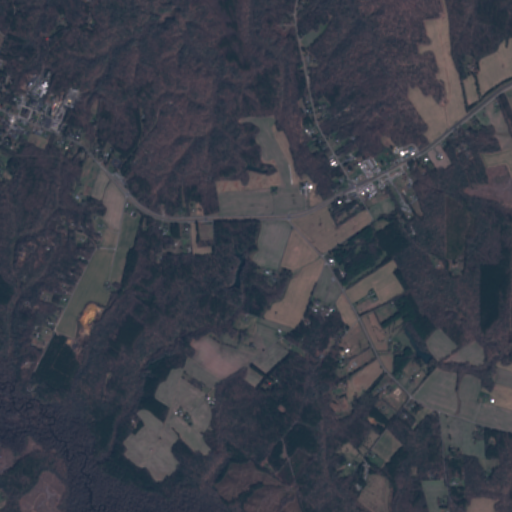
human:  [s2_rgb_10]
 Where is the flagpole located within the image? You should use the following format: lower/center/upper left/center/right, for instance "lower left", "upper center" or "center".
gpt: The flagpole is located in the upper left of the image.
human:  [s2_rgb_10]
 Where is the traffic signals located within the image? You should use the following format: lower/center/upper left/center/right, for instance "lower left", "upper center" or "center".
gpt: The traffic signals is located in the upper left of the image.
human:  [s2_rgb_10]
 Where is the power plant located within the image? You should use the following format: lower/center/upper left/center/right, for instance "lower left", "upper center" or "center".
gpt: There is no power plant in the image.